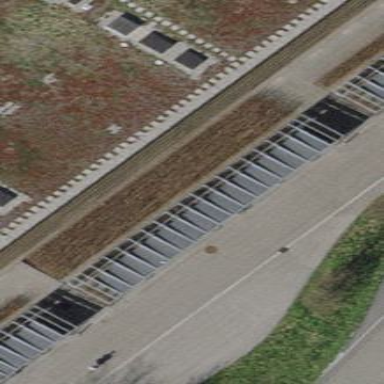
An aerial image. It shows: Bicycle parking area with racks.